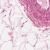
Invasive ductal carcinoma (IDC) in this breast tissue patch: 0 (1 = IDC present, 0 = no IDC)